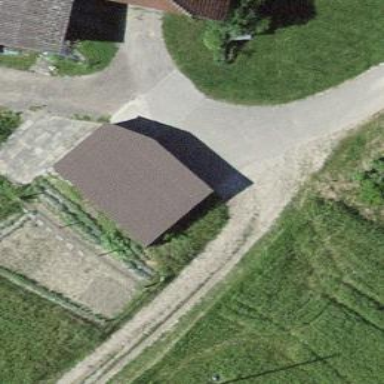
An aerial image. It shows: Garage.